Field crop: maize
Growth stage: 2
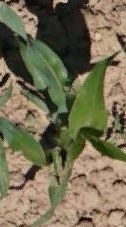
Species: maize